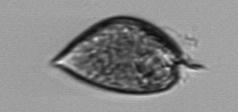
Label: Prorocentrum_micans